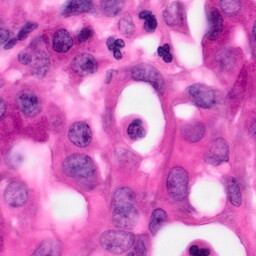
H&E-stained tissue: Pancreatic